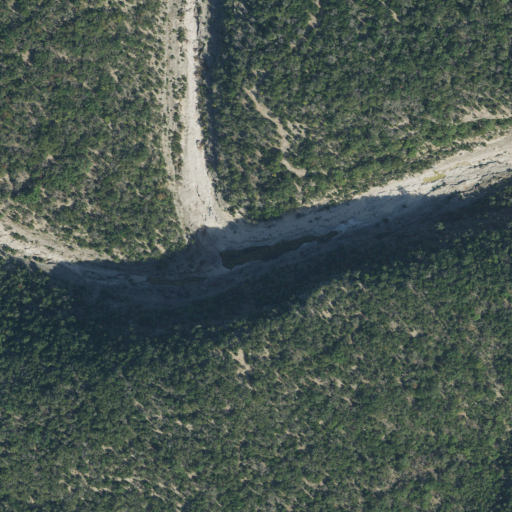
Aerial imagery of valley in Texas named White Mountain Draw containing evergreen forest and shrub